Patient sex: M
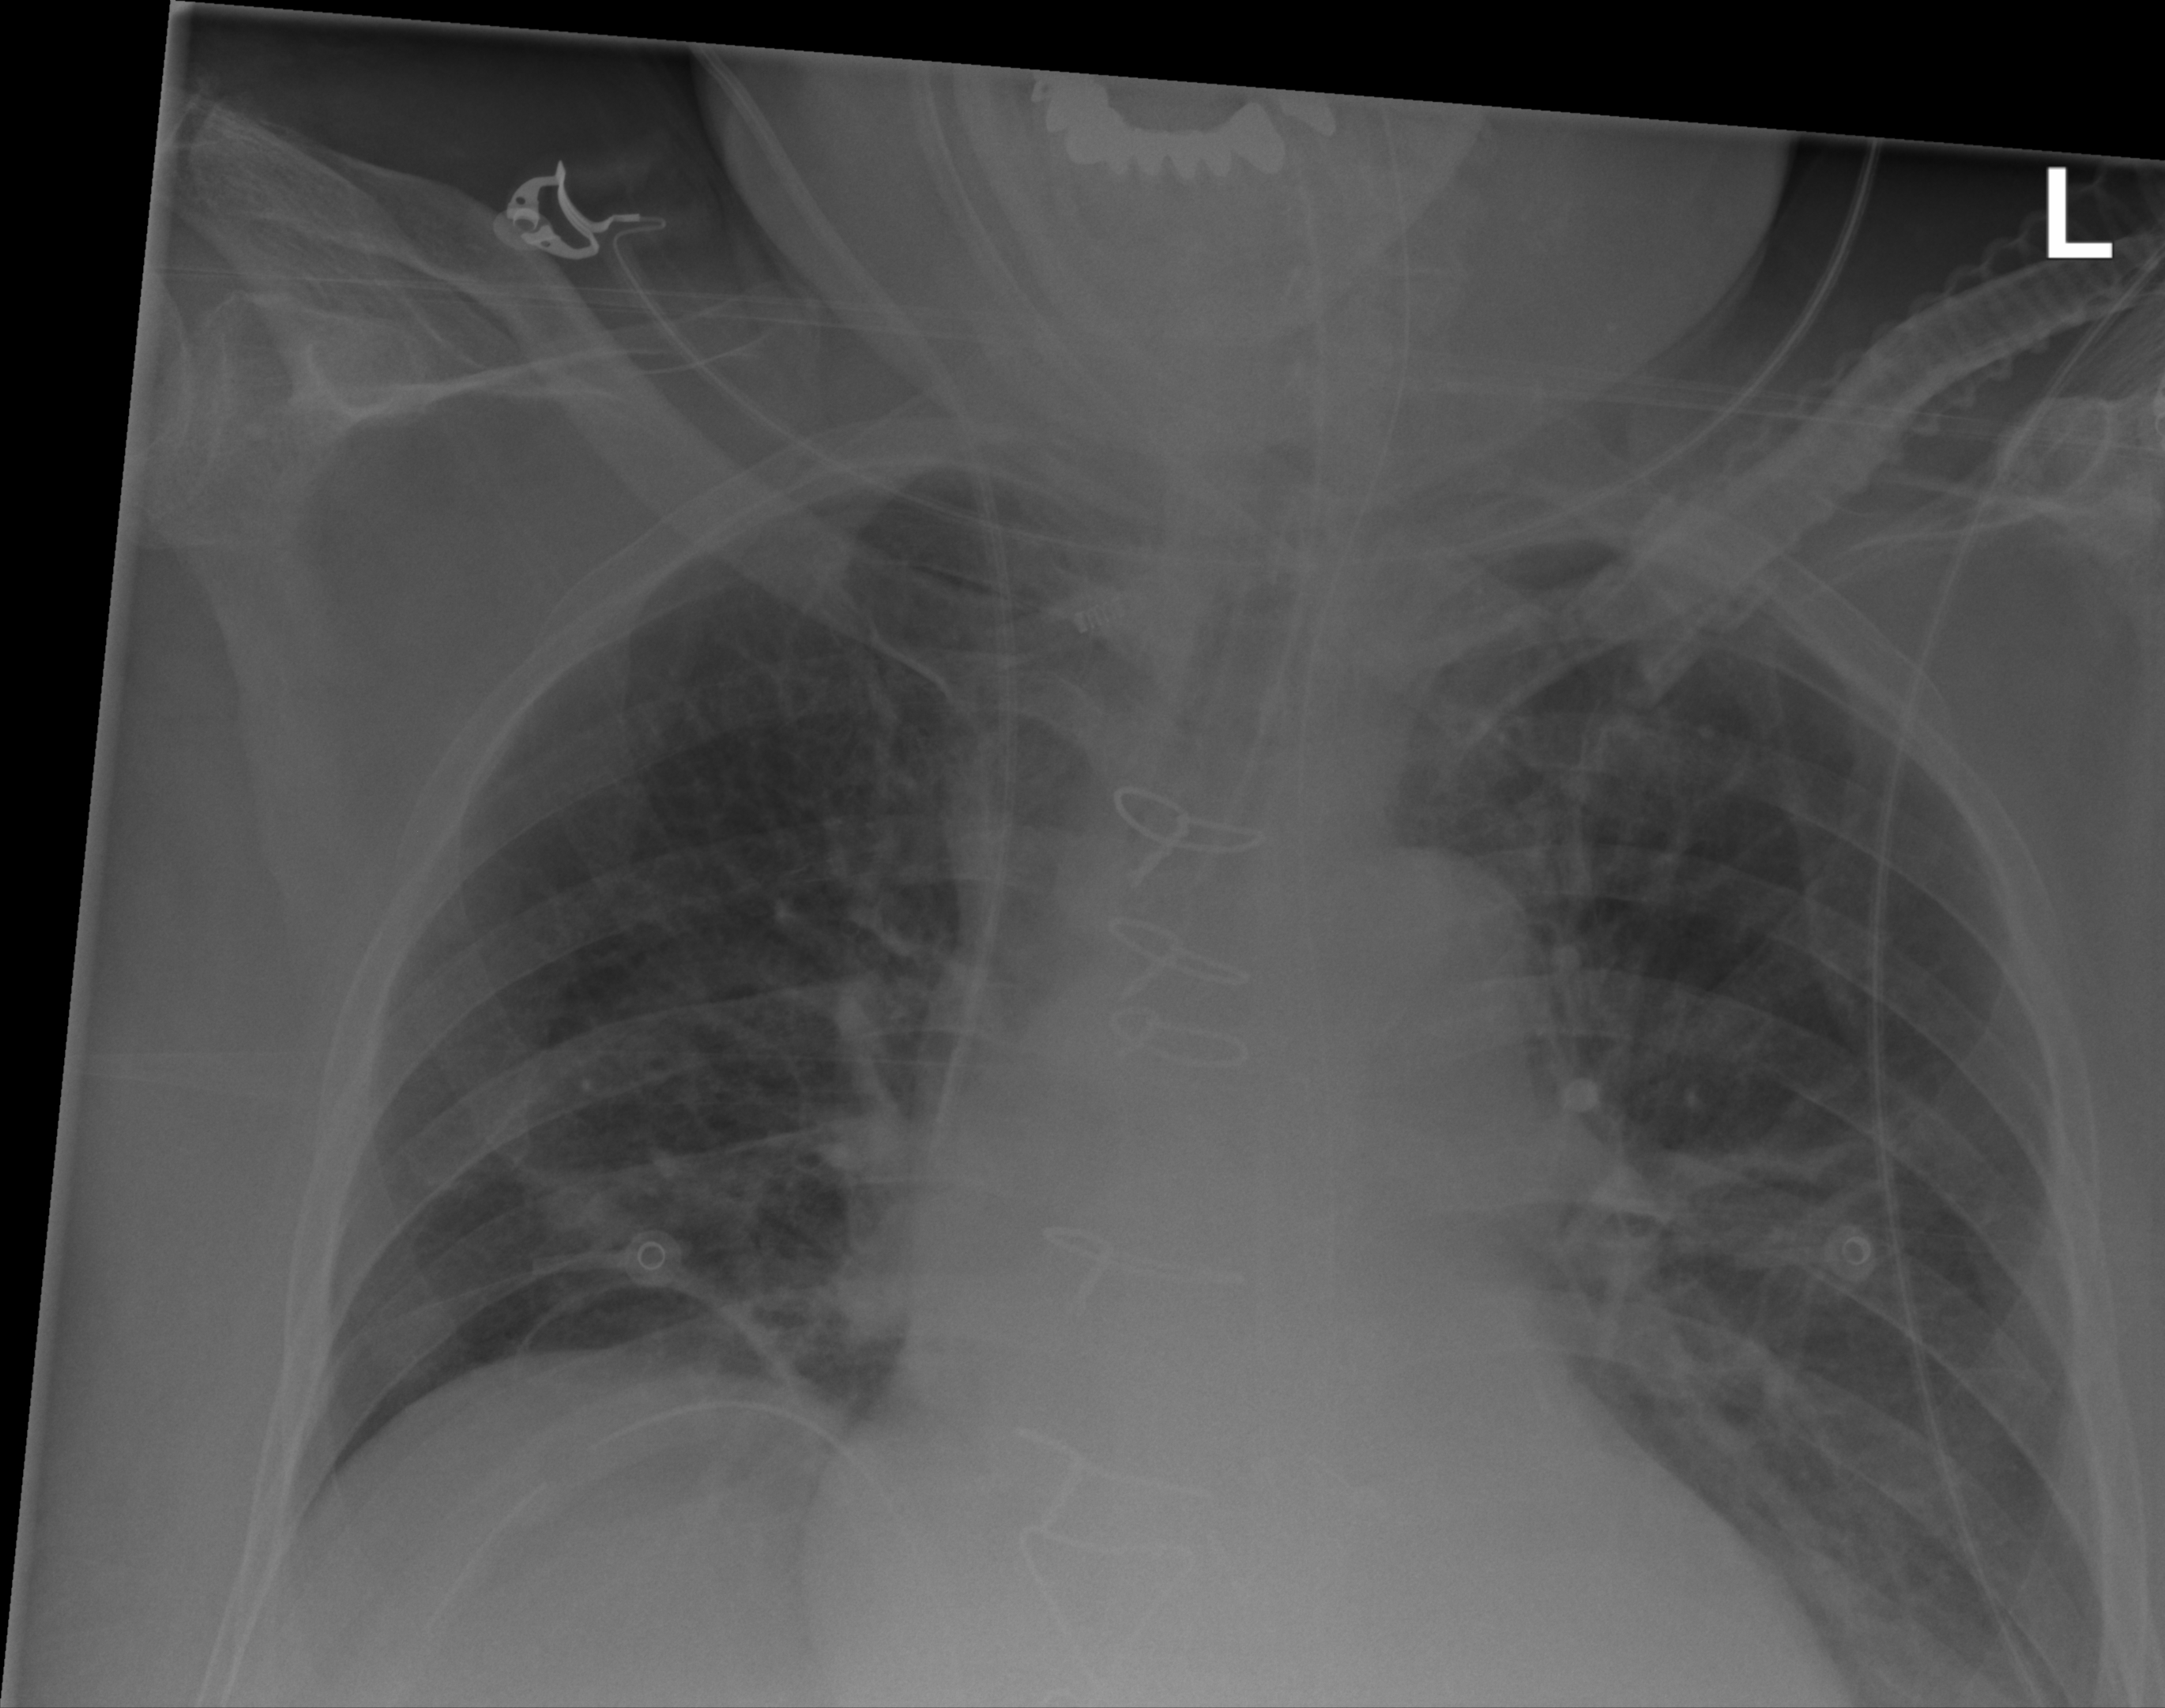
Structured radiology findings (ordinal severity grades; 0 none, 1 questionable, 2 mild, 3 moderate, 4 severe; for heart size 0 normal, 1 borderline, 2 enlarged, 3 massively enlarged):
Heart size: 2
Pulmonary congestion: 0
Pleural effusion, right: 0
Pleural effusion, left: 2
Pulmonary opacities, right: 0
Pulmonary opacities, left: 0
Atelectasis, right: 2
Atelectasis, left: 2